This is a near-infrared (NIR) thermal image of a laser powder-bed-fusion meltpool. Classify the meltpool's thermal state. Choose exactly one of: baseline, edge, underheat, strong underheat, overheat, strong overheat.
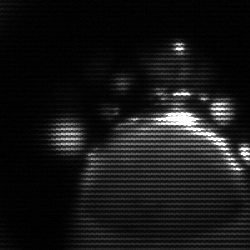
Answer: baseline